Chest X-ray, PA view. Patient: 57 years old, sex F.
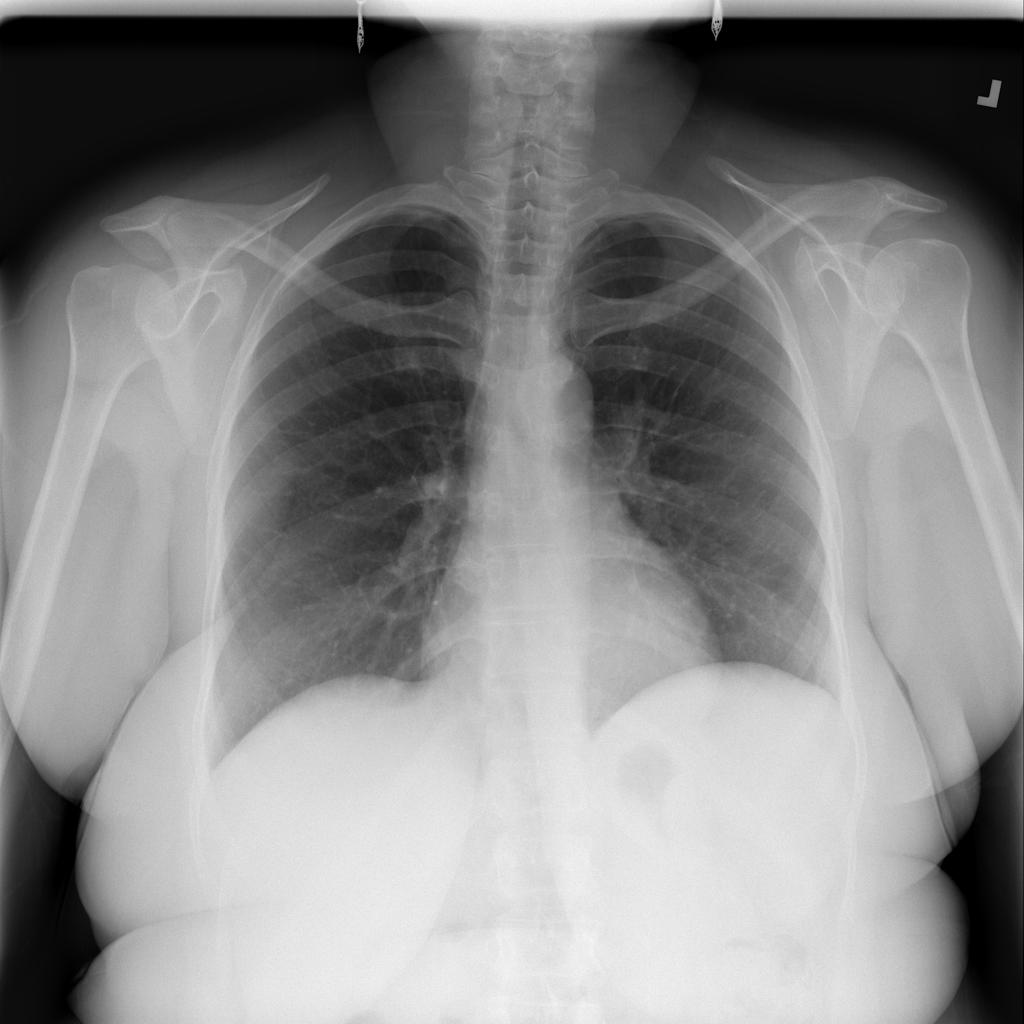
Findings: No Finding